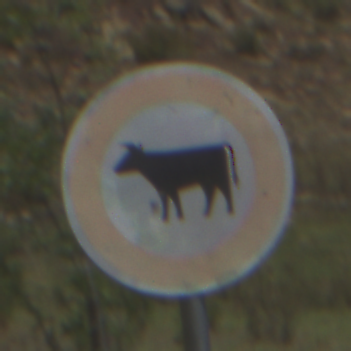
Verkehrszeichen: VerbotViehtrieb
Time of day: Midday
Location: Outdoor (Nature)
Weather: PartlyCloudy
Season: Autumn
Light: Natural